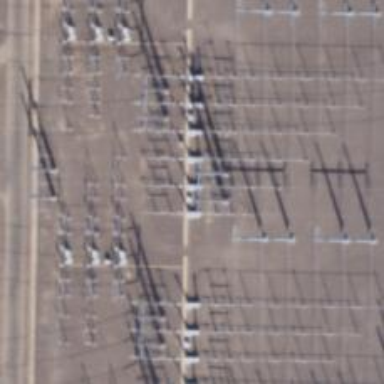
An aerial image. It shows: Switch used for power control.